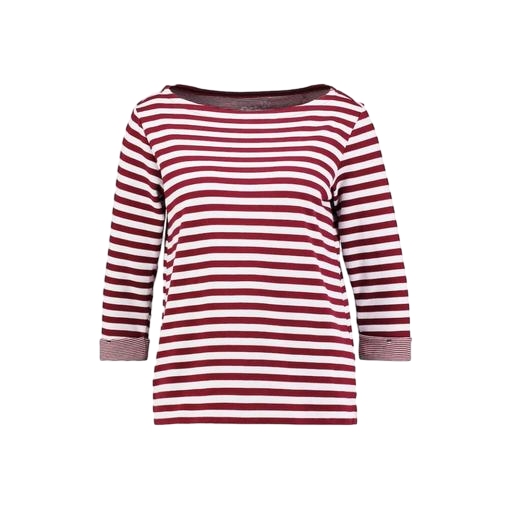
bateau shirt, striped red and white shirt, red women's striped long-sleeve t-shirt, white background